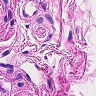
Metastatic tissue present: no